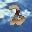
Label: 2